Question: I'm playing around with UIDocument recently and confuse with concept on dispatch_sync/dispath_async
I have a method that fetch all documents information
'''
for (int i=0; i < noteDocuments.count; i++) {
NSURL * fileURL = [noteDocuments objectAtIndex:i];
NoteDocument *doc = [[NoteDocument alloc] initWithFileURL:fileURL];
[doc openWithCompletionHandler:^(BOOL success) {
[doc closeWithCompletionHandler:^(BOOL success) {
[self addOrUpdateInfoWithDoc:doc];
}];
}];
}
'''
Everything work fine with this simple approach.
Then I try to dispatch_sync/dispath_async
First with dispath_sync
'''
dispatch_sync(dispatch_queue_create("test", DISPATCH_QUEUE_PRIORITY_DEFAULT), ^{
for (int i=0; i < noteDocuments.count; i++) {
NSURL * fileURL = [noteDocuments objectAtIndex:i];
NoteDocument *doc = [[NoteDocument alloc] initWithFileURL:fileURL];
[doc openWithCompletionHandler:^(BOOL success) {
[doc closeWithCompletionHandler:^(BOOL success) {
[self addOrUpdateInfoWithDoc:doc];
}];
}];
}
});
'''
After add dispatch_sync like this, method never finish. This confusing me because dispath_sync should return to main queue after block was executed which in this case an 'openWithCompletionHandler' should return immediately.
Then with curiosity I change it to dispatch_async (just for experiment)
'''
dispatch_async(dispatch_queue_create("test", DISPATCH_QUEUE_PRIORITY_DEFAULT), ^{
for (int i=0; i < noteDocuments.count; i++) {
NSURL * fileURL = [noteDocuments objectAtIndex:i];
NoteDocument *doc = [[NoteDocument alloc] initWithFileURL:fileURL];
[doc openWithCompletionHandler:^(BOOL success) {
[doc closeWithCompletionHandler:^(BOOL success) {
[self addOrUpdateInfoWithDoc:doc];
}];
}];
}
});
'''
The result also confusing me, I got EXC_BAD_INSTRUCTION on line '[doc openWithCompletionHandler:^(BOOL success) {'
Can anyone explain what going under the hood ? This is what I understand, but it obviously wrong.

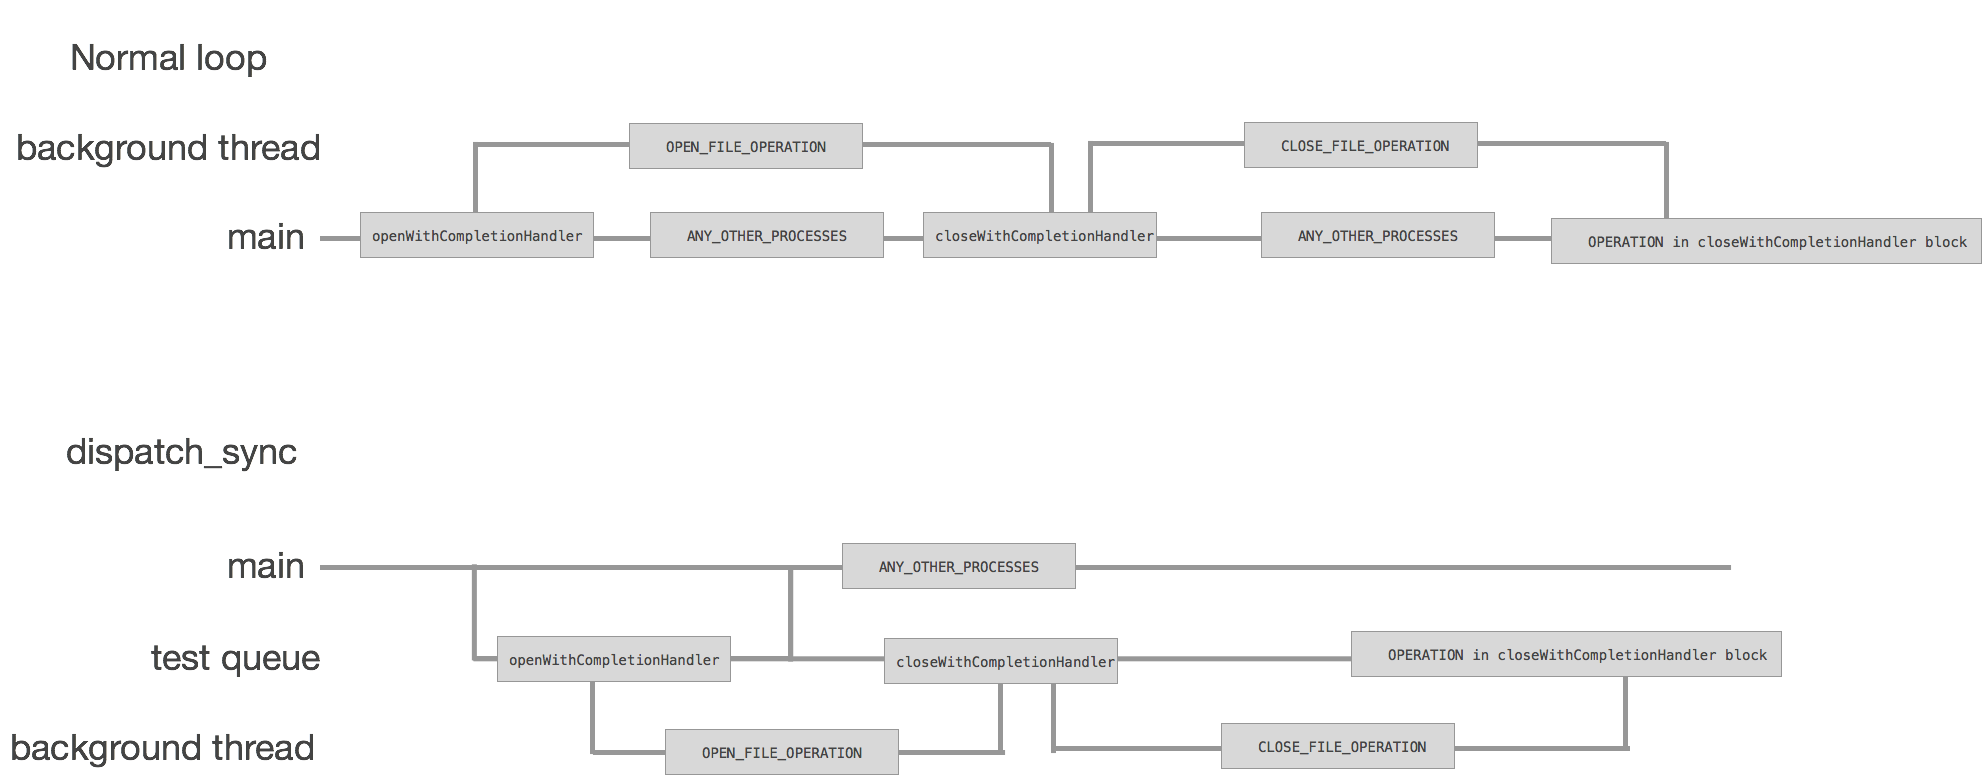
Answer: I believe NoteDocument class is derived from <URL>.
> -openWithCompletionHandler: Parameters: completionHandlerA block with code to execute after the open operation concludes.Also I believe the following your code on the main queue (the main thread).'''
dispatch_sync(dispatch_queue_create("test", DISPATCH_QUEUE_PRIORITY_DEFAULT), ^{
...
'''
It means you intended to wait to finish the queue in the main queue. Yes, it blocks the main queue until the queue was finished.openWithCompletionHandler: finished to open the document, and then it submitted the completionHandler block to the main queue, but the main queue had been blocked by dispatch_sync. So the completionHandler block will never be invoked. Thus, the "test" queue will never finish and dispatch_sync also will never finish.
By the way, you might misunderstand the 2nd argument of dispatch_queue_create.
'''
dispatch_queue_create("test", DISPATCH_QUEUE_PRIORITY_DEFAULT)
'''
The 2nd argument is , it's not for the priority of the queue.
> BSD Library Functions Manual dispatch_queue_create(3)CREATIONThe attr argument specifies the type of queue to create and must be
either DISPATCH_QUEUE_SERIAL or DISPATCH_QUEUE_CONCURRENT.
Luckily, it's not problem in this case. In '''/usr/include/dispatch/queue.h'''
'''
#define DISPATCH_QUEUE_PRIORITY_DEFAULT 0
'''
is the same as
'''
#define DISPATCH_QUEUE_SERIAL NULL
'''
If UIDocument -openWithCompletionHandler: is ordinary method, it wouldn't cause DEADLOCK. It would be the following sequence.
'''
main queue test queue
runloop
|
|
dispatch_sync [your block] ---->
(*BLOCKED*) [your block]
|
UIDocument -openWithCompletionHandler:
|
(opening document...)
|
(finished to open)
|
<------------------ dispatch_async [the completion block]
|
DONE
(Wake up from dispatch_sync
because test queue was finished)
|
|
the end of the runloop
execute blocks
|
[the completion block]
|
blocks done
|
|
go to the top of the runloop
'''
But, according to LLDB stack trace, it seems a bit different from the other method.
'''
#0 0x0358dfb6 in semaphore_wait_trap ()
#1 0x032504bf in _dispatch_thread_semaphore_wait ()
#2 0x03249e4b in _dispatch_barrier_sync_f_slow ()
#3 0x0324ee3a in _dispatch_barrier_sync_f ()
#4 0x0324a728 in _dispatch_barrier_sync_slow ()
#5 0x0324a61c in dispatch_barrier_sync ()
#6 0x00a9044b in -[UIDocument(UIDocumentInternal) _performBlock:synchronouslyOnQueue:] ()
#7 0x00a9048d in -[UIDocument(UIDocumentInternal) _performBlockSynchronouslyOnMainThread:] ()
#8 0x00a866a3 in -[UIDocument _registerAsFilePresenterIfNecessary] ()
#9 0x00a87891 in -[UIDocument openWithCompletionHandler:] ()
'''
So the sequence would be the following.
'''
main queue test queue
runloop
|
|
dispatch_sync [your block] ---->
(*BLOCKED*) [your block]
|
UIDocument -openWithCompletionHandler:
|
UIDocument _performBlockSynchronouslyOnMainThread:
|
<------------- dispatch_sync [UIDocument internal block]
(*BLOCKED*)
'''
Thus, DEADLOCK.